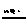
Label: moon